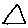
Label: triangle